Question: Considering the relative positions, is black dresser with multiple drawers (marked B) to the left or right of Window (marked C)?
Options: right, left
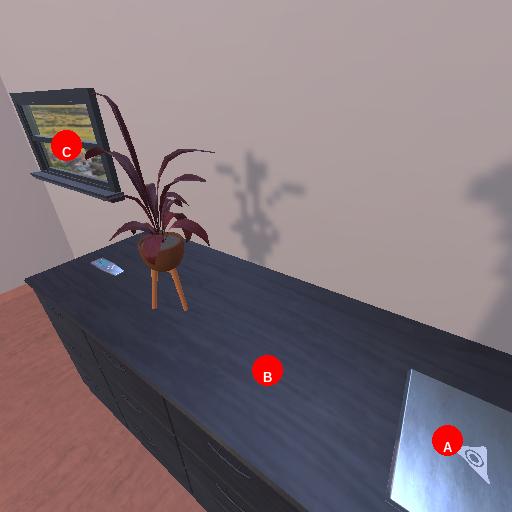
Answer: right